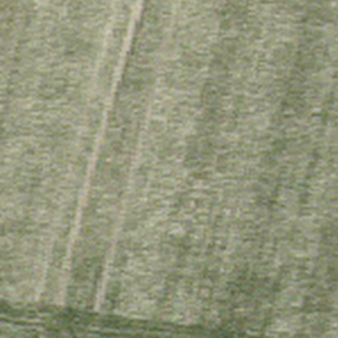
Label: other